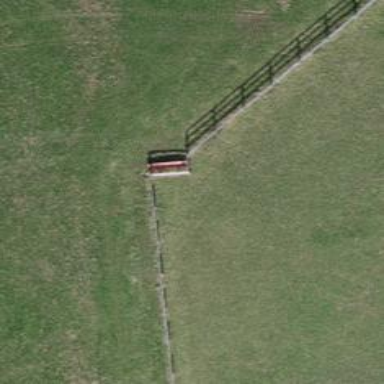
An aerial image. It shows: Bench for seating.